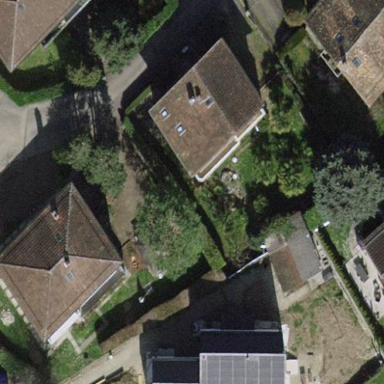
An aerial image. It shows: Detached building.